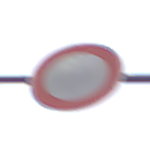
Verkehrszeichen: VerbotFahrzeugeAllerArt
Umgebung: Outdoor, Nature
Tageszeit: MorningAfternoon
Wetter: Overcast
Licht: Natural
Jahreszeit: Autumn
Kontrast: LowContrast